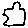
Label: zigzag